Field crop: tomato
Growth stage: 1
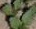
Species: solanum